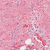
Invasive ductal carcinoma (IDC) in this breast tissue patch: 0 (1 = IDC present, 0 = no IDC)